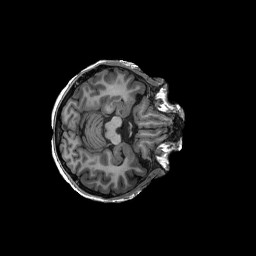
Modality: T1w
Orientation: axial
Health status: ill
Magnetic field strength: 3 T